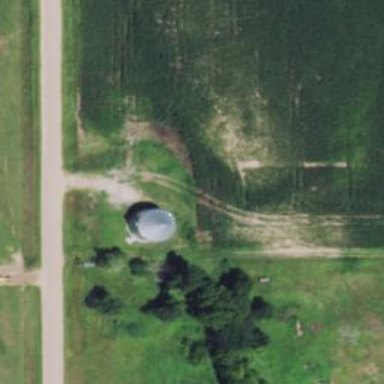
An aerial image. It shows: Silo.